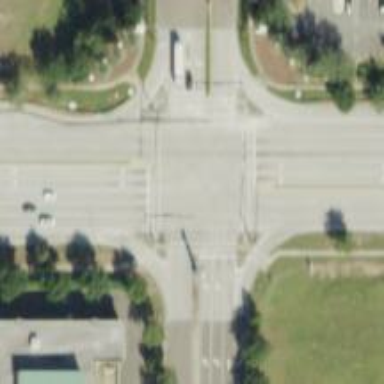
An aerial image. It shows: Uncontrolled crossing on the road.